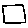
Label: square